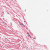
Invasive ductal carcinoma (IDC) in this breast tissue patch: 0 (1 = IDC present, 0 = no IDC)